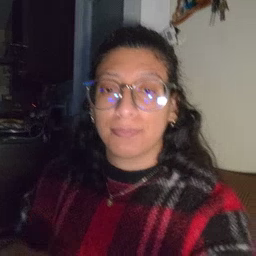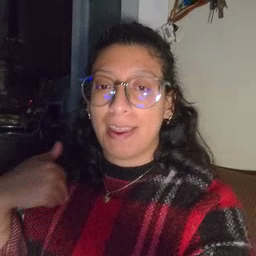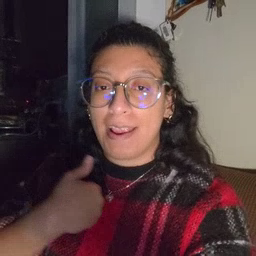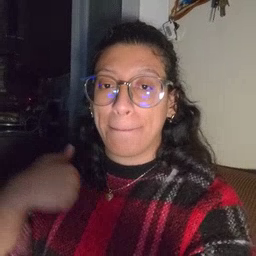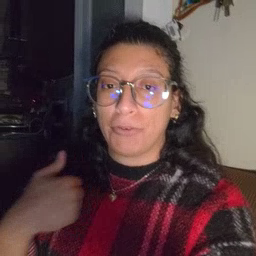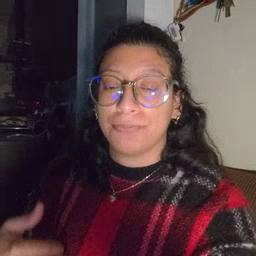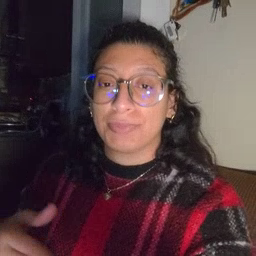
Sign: animal